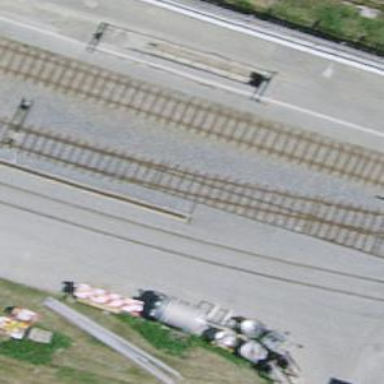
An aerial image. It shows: Single railway spur track.